Field crop: maize
Growth stage: 1
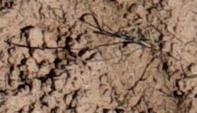
Species: lolium